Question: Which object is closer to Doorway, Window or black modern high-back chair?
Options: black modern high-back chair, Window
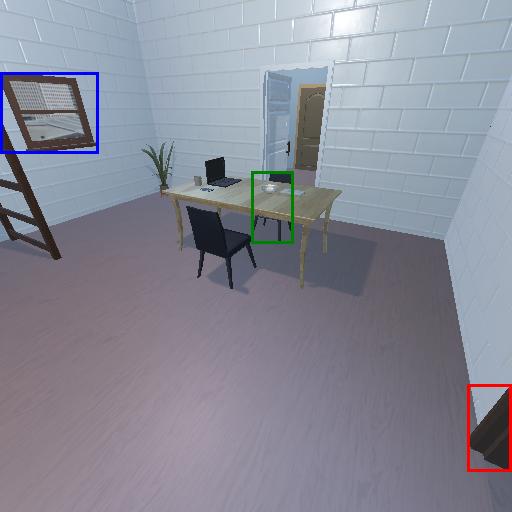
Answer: black modern high-back chair